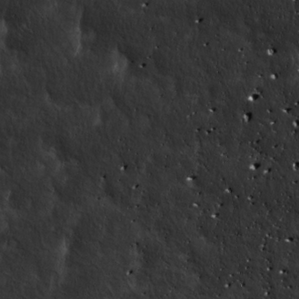
Label: non_frost